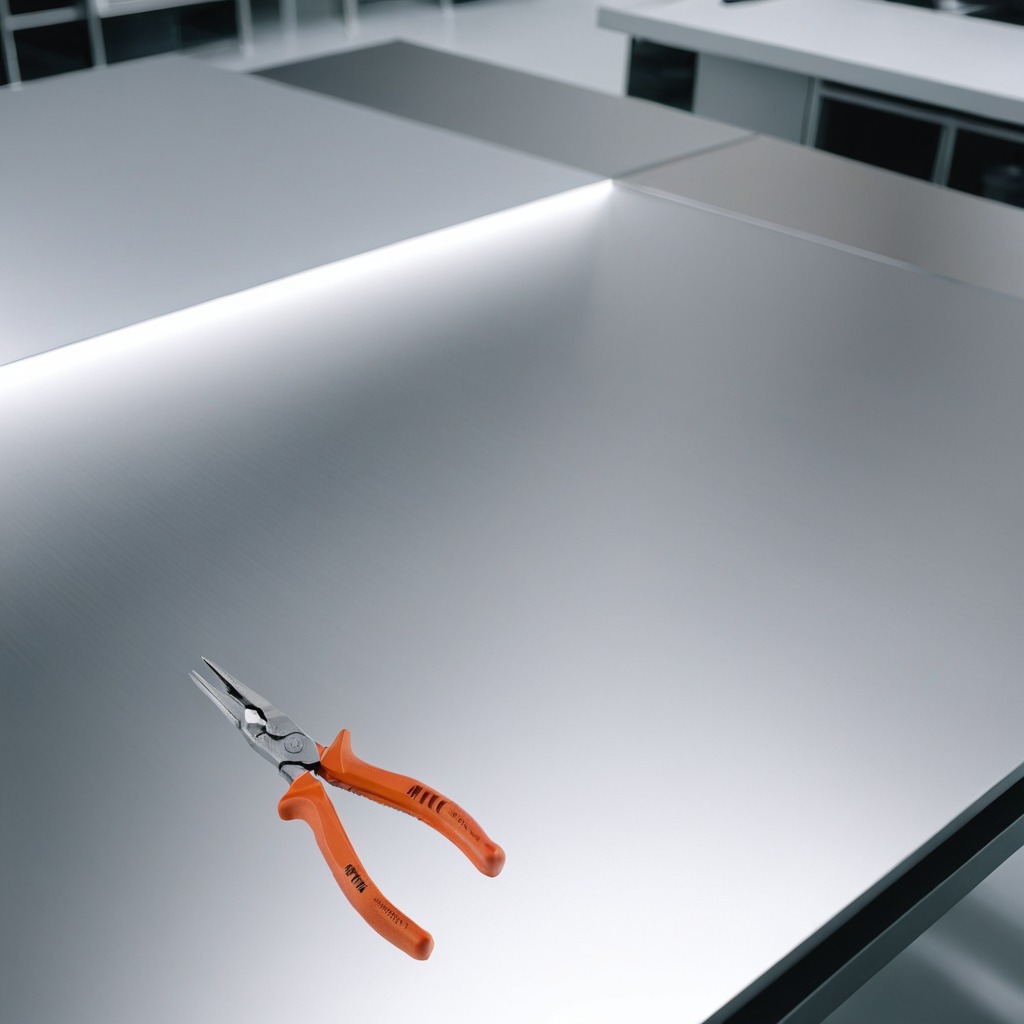
A plier is lying on the stainless steel table.